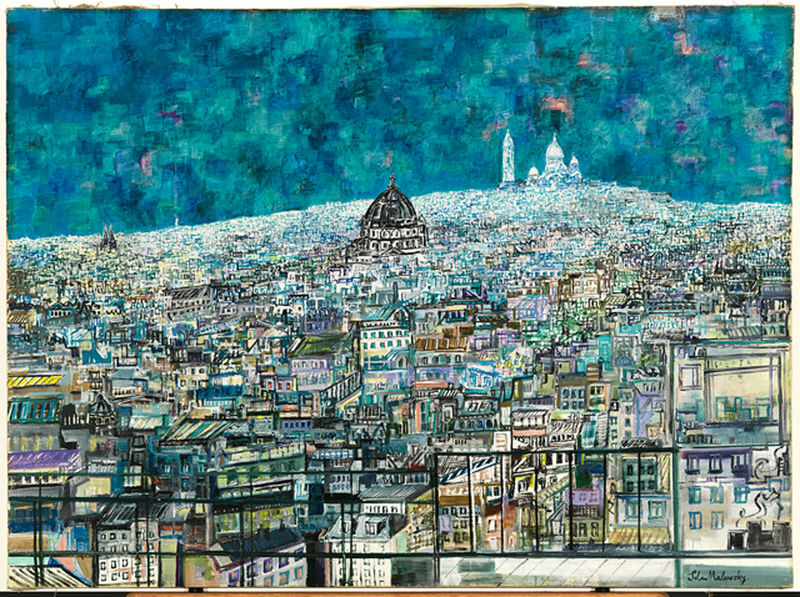
Titel: Paris at Night, Paris at Night
Künstler: Sviatoslav Malevskii-Malevich (Malewsky)
Standort: Amherst (Massachusetts, USA)
Institution: Mead Art Museum, Amherst College
Schlagwörter: blau, balcony, blue, church, red, white, black, green, grey, painting, yellow, paris, sky, building, house, houses, street, flat, night, view, city, signature, stadt, cityscape, churches, notre dame, sacre coeur